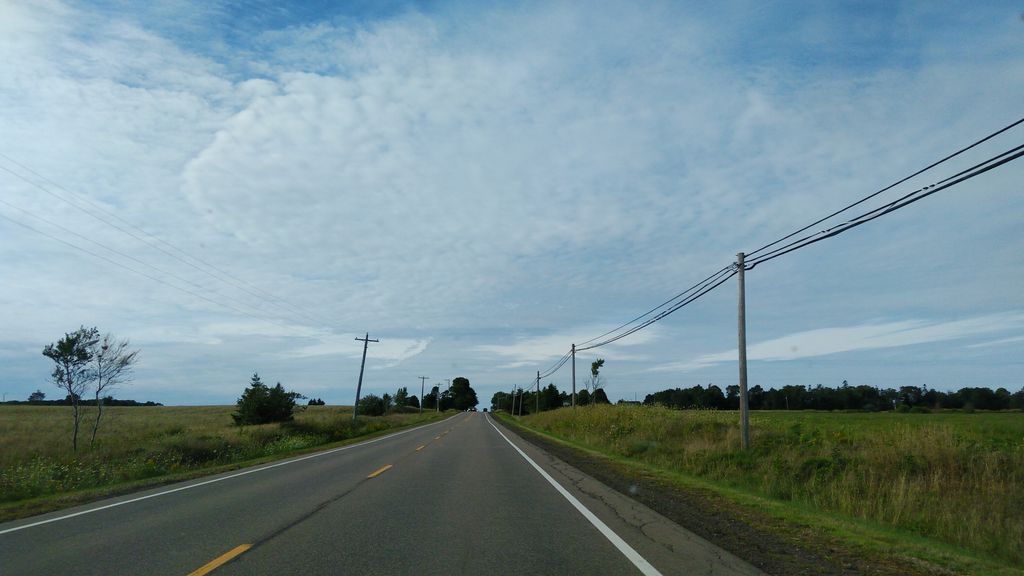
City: charlottetown